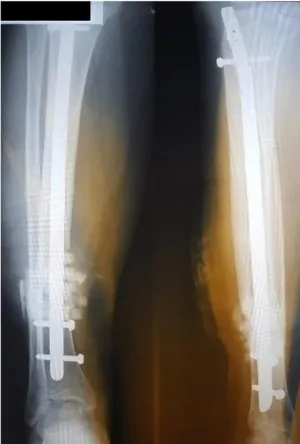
Post-operative x-ray.
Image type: ophthalmic_imaging (gonioscopy)